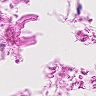
Metastatic tissue present: no